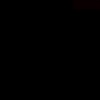
Label: space